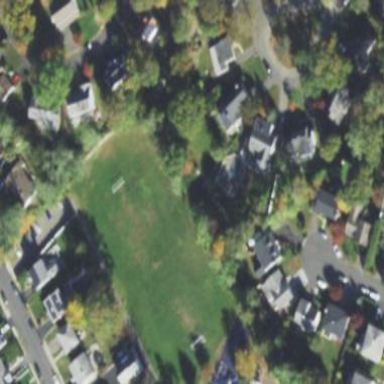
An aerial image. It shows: Soccer pitch for leisure land activities.